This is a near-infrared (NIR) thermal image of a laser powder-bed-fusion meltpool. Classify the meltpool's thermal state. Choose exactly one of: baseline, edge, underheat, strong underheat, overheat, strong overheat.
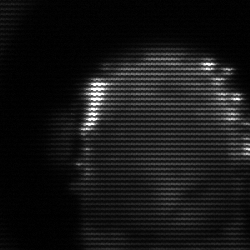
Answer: baseline